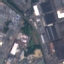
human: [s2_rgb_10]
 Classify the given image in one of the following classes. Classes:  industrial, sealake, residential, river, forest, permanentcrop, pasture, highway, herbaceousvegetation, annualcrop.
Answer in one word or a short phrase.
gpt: Industrial